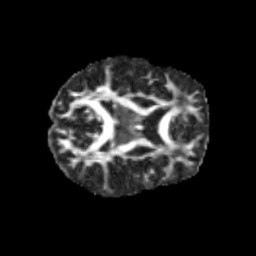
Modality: FA
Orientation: axial
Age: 12
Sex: female
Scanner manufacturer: siemens
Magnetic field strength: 3 T
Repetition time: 3.8 s
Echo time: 0.07 s